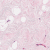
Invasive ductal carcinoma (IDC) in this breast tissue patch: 0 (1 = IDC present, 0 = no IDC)